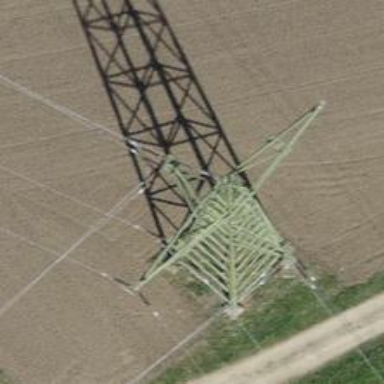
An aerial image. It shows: Power line in the image.